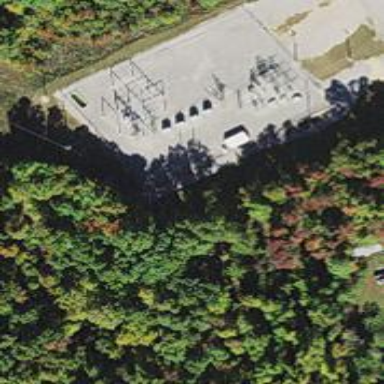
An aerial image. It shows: Power substation.